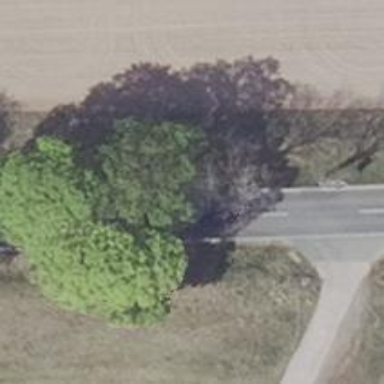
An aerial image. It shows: Row of deciduous broadleaved trees.